Brain MRI, t2w sequence, axial 2D slice.
Patient: age 39, sex F, weight 95 kg, height 1.95 m
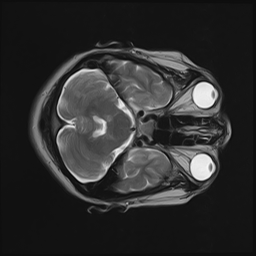